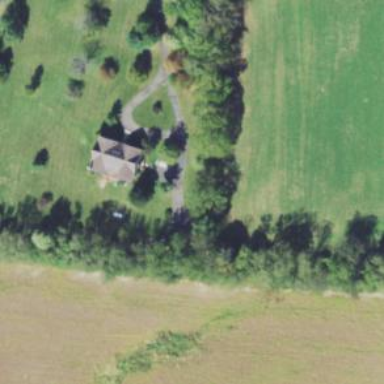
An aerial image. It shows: Driveway leading to service road.